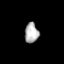
Tissue: prostate
Cell type: T cells
Senescence score: 0.8754
Nuclear area (px): 268
Mean DAPI intensity: 178.149